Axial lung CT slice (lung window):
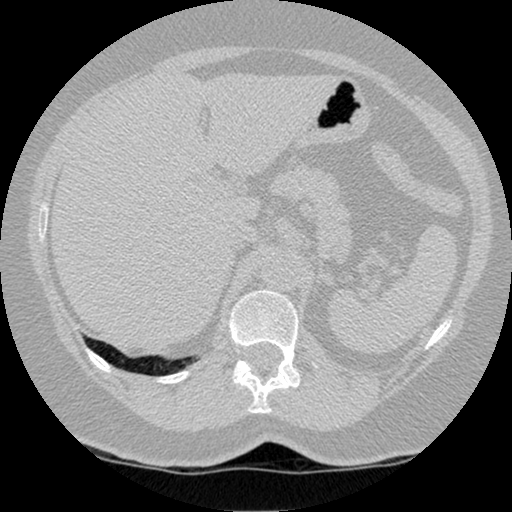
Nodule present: no